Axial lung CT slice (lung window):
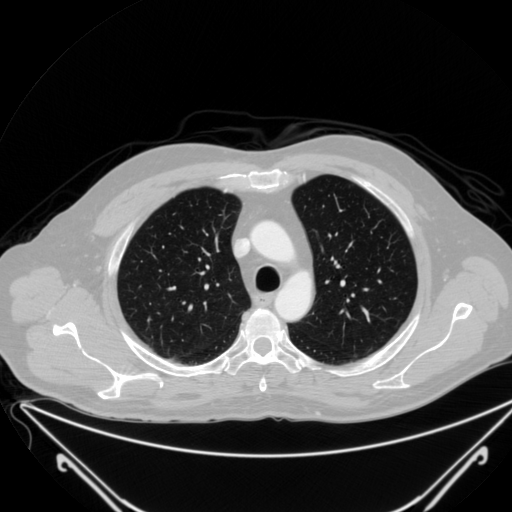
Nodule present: no